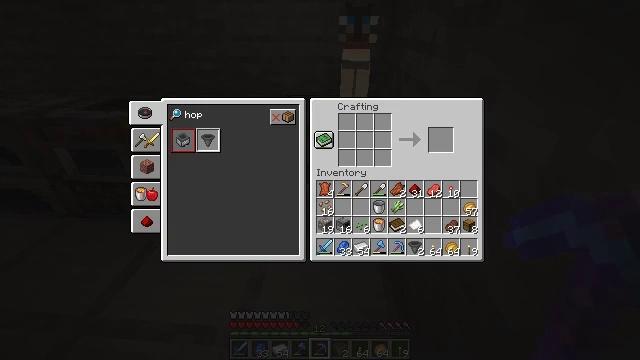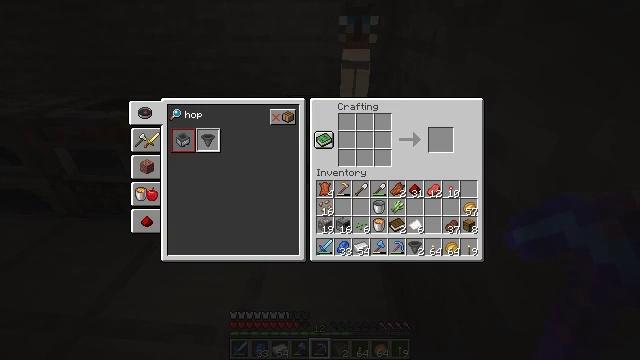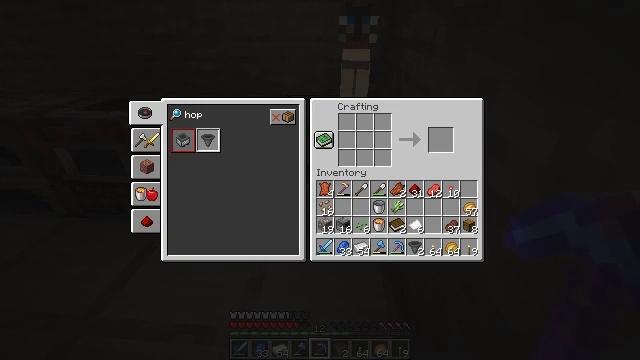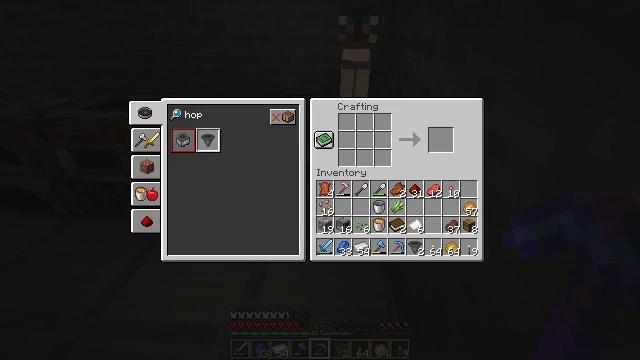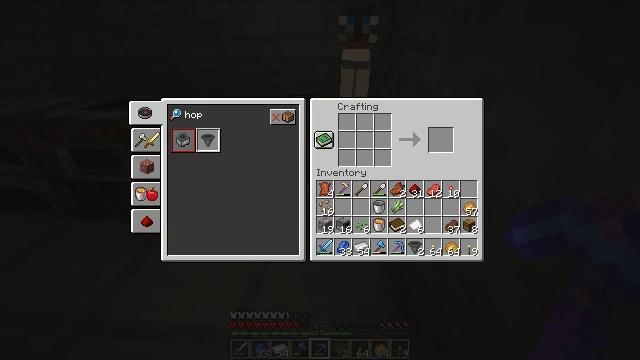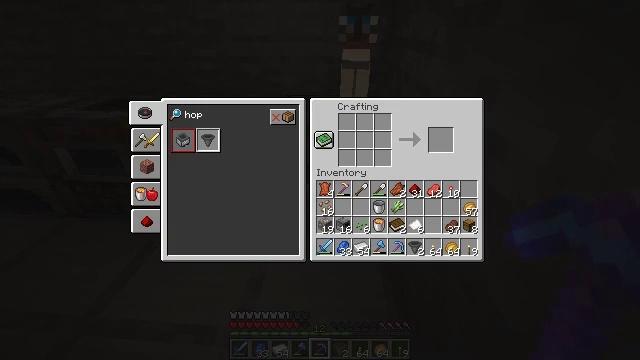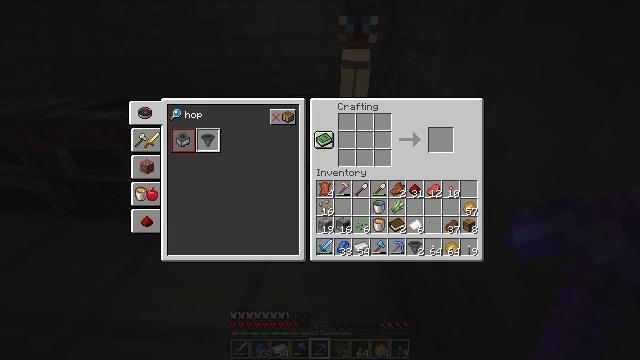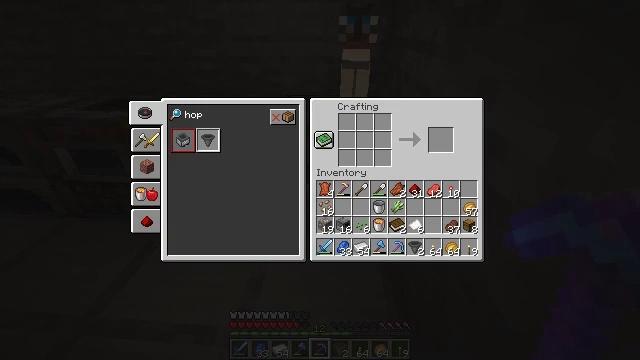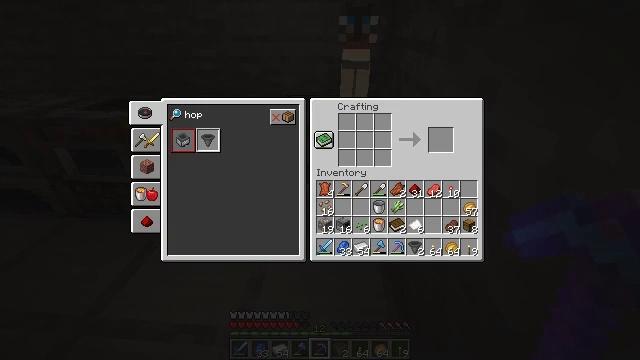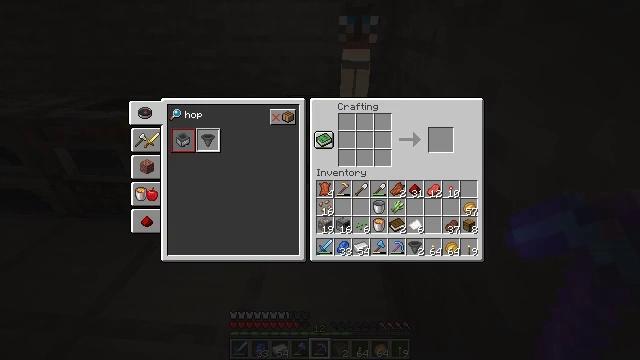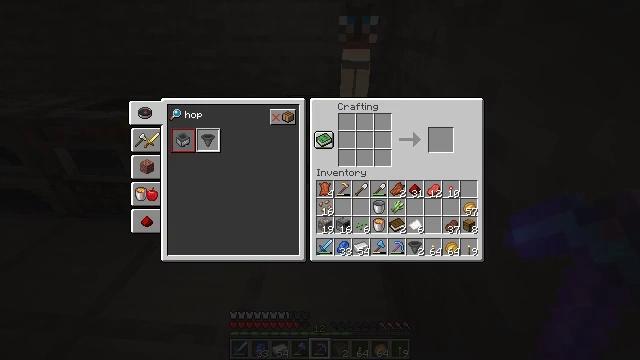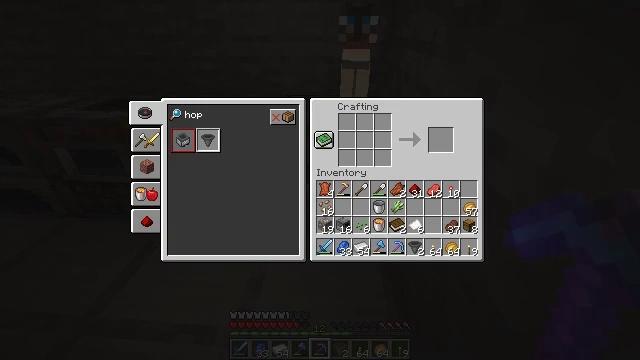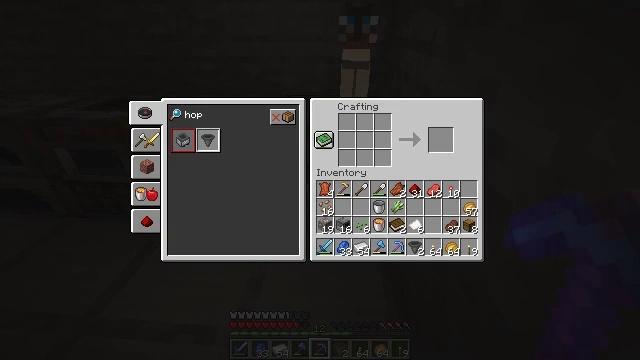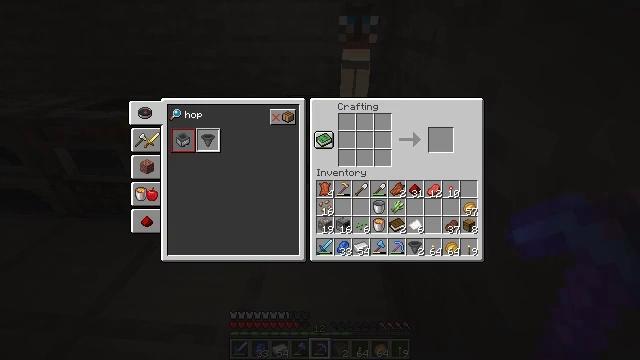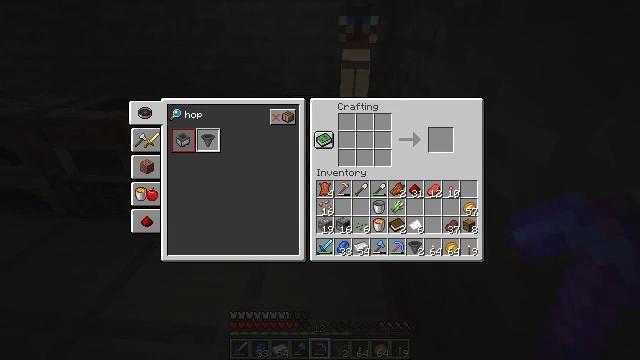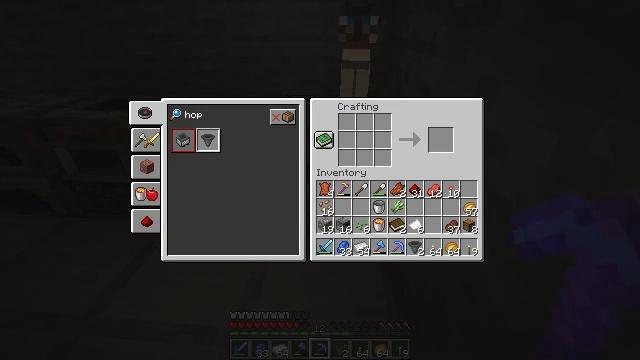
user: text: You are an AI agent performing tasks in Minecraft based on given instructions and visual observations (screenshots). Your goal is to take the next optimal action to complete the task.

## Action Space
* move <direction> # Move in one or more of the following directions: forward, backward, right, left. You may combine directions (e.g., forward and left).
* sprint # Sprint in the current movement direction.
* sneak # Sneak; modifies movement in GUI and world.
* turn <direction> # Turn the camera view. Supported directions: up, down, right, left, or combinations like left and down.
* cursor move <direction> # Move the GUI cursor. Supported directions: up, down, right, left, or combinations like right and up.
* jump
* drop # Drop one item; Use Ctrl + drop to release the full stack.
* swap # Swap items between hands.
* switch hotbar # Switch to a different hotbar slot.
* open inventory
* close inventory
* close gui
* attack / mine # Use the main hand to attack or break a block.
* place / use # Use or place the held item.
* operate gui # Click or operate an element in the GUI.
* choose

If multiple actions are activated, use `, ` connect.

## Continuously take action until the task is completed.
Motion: motion action
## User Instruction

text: Craft a minecart using five iron ingots.
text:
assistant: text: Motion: turn right
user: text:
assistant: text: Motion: turn right
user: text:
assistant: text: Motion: turn right
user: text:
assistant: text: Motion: turn right
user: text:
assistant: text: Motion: turn right and up
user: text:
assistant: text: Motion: turn right
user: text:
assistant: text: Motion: no_op
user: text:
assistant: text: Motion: no_op
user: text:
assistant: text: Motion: no_op
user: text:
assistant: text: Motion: no_op
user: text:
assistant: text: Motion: no_op
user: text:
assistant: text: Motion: no_op
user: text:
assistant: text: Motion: no_op
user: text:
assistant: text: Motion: no_op
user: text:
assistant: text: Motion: no_op
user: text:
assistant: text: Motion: no_op
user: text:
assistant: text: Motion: no_op
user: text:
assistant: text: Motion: no_op
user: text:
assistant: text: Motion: no_op
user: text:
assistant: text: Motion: no_op
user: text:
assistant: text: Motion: no_op
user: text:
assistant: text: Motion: no_op
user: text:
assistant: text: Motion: no_op
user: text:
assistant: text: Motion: no_op
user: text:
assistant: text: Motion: no_op
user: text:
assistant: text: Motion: no_op
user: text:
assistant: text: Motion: no_op
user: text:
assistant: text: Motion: no_op
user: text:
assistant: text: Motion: no_op
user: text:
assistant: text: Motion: no_op